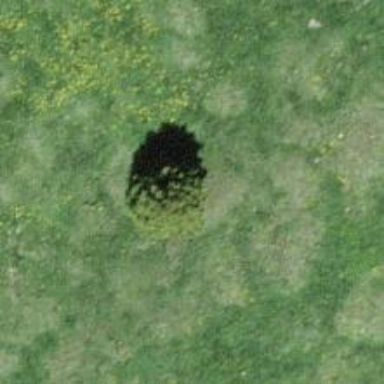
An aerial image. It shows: Needle-leaved tree in its natural environment.